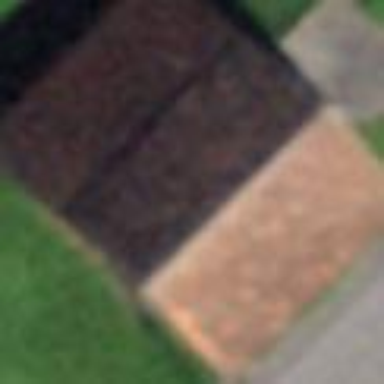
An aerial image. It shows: Barn.